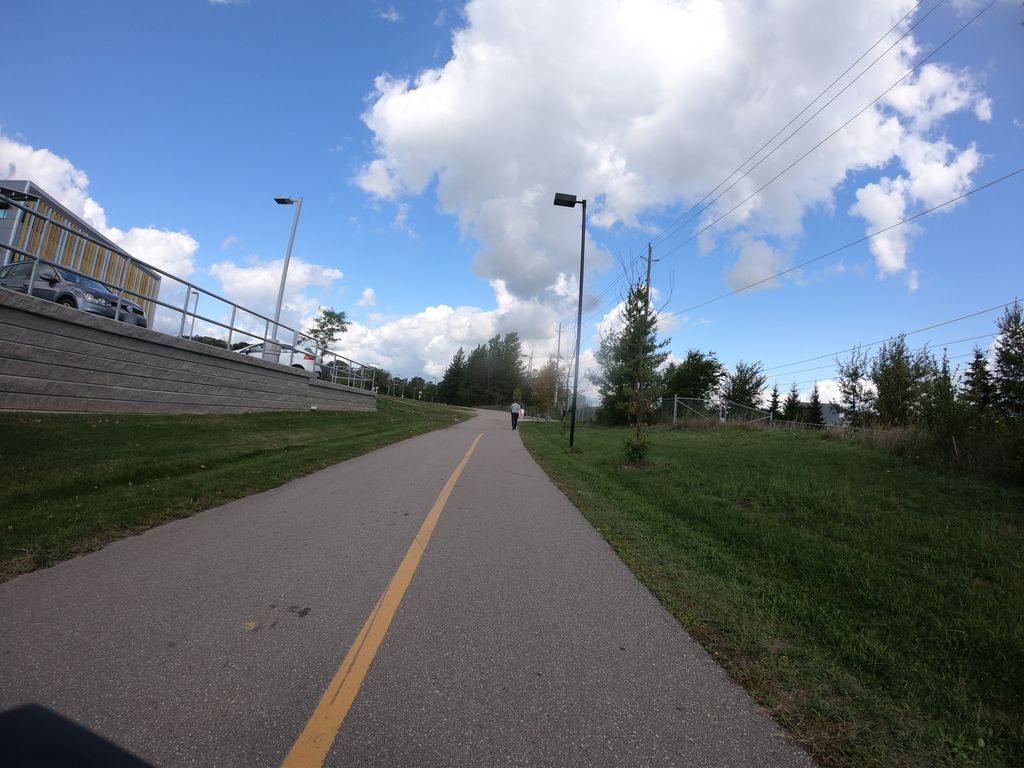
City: kitchener-waterloo